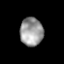
Tissue: prostate
Cell type: T cells
Senescence score: 0.3491
Nuclear area (px): 642
Mean DAPI intensity: 153.308